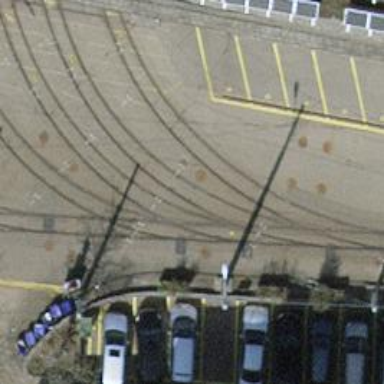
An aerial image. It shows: Tram railway with one track in service yard. The railway is electrified with contact line.